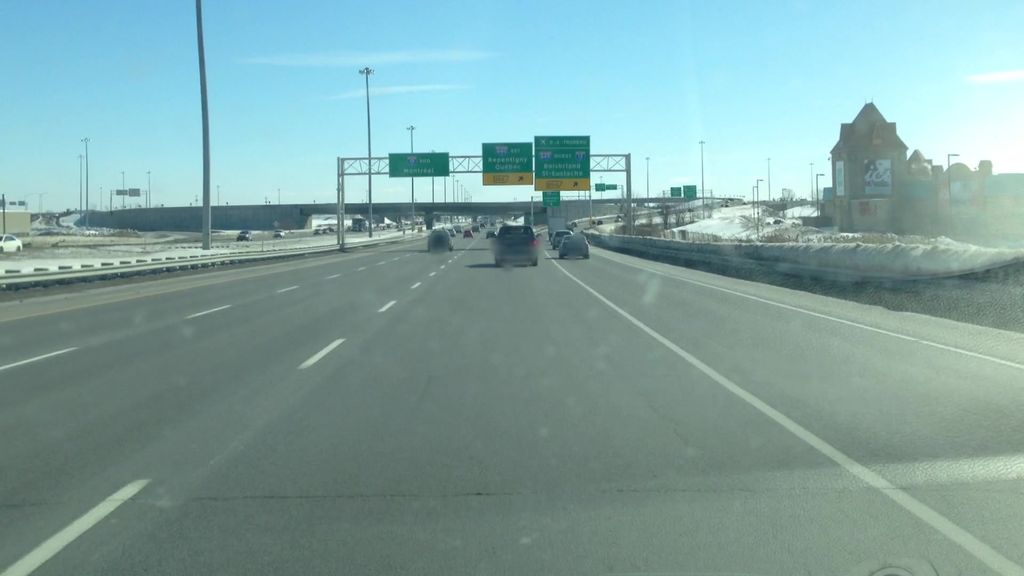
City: montreal